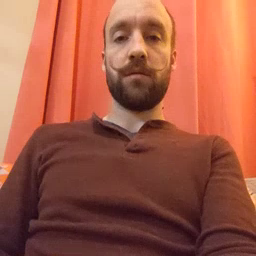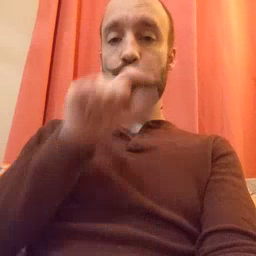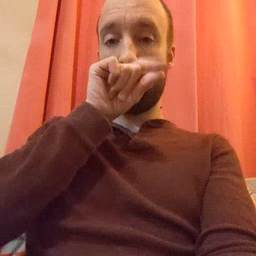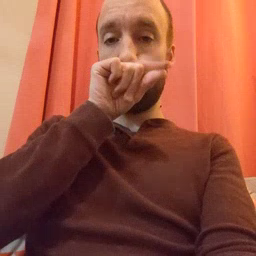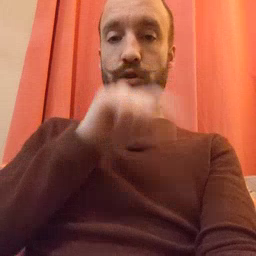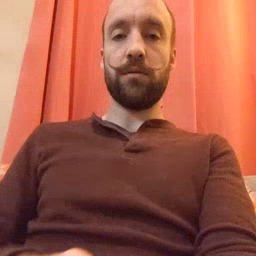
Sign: bird